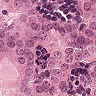
Metastatic tissue present: yes